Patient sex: M
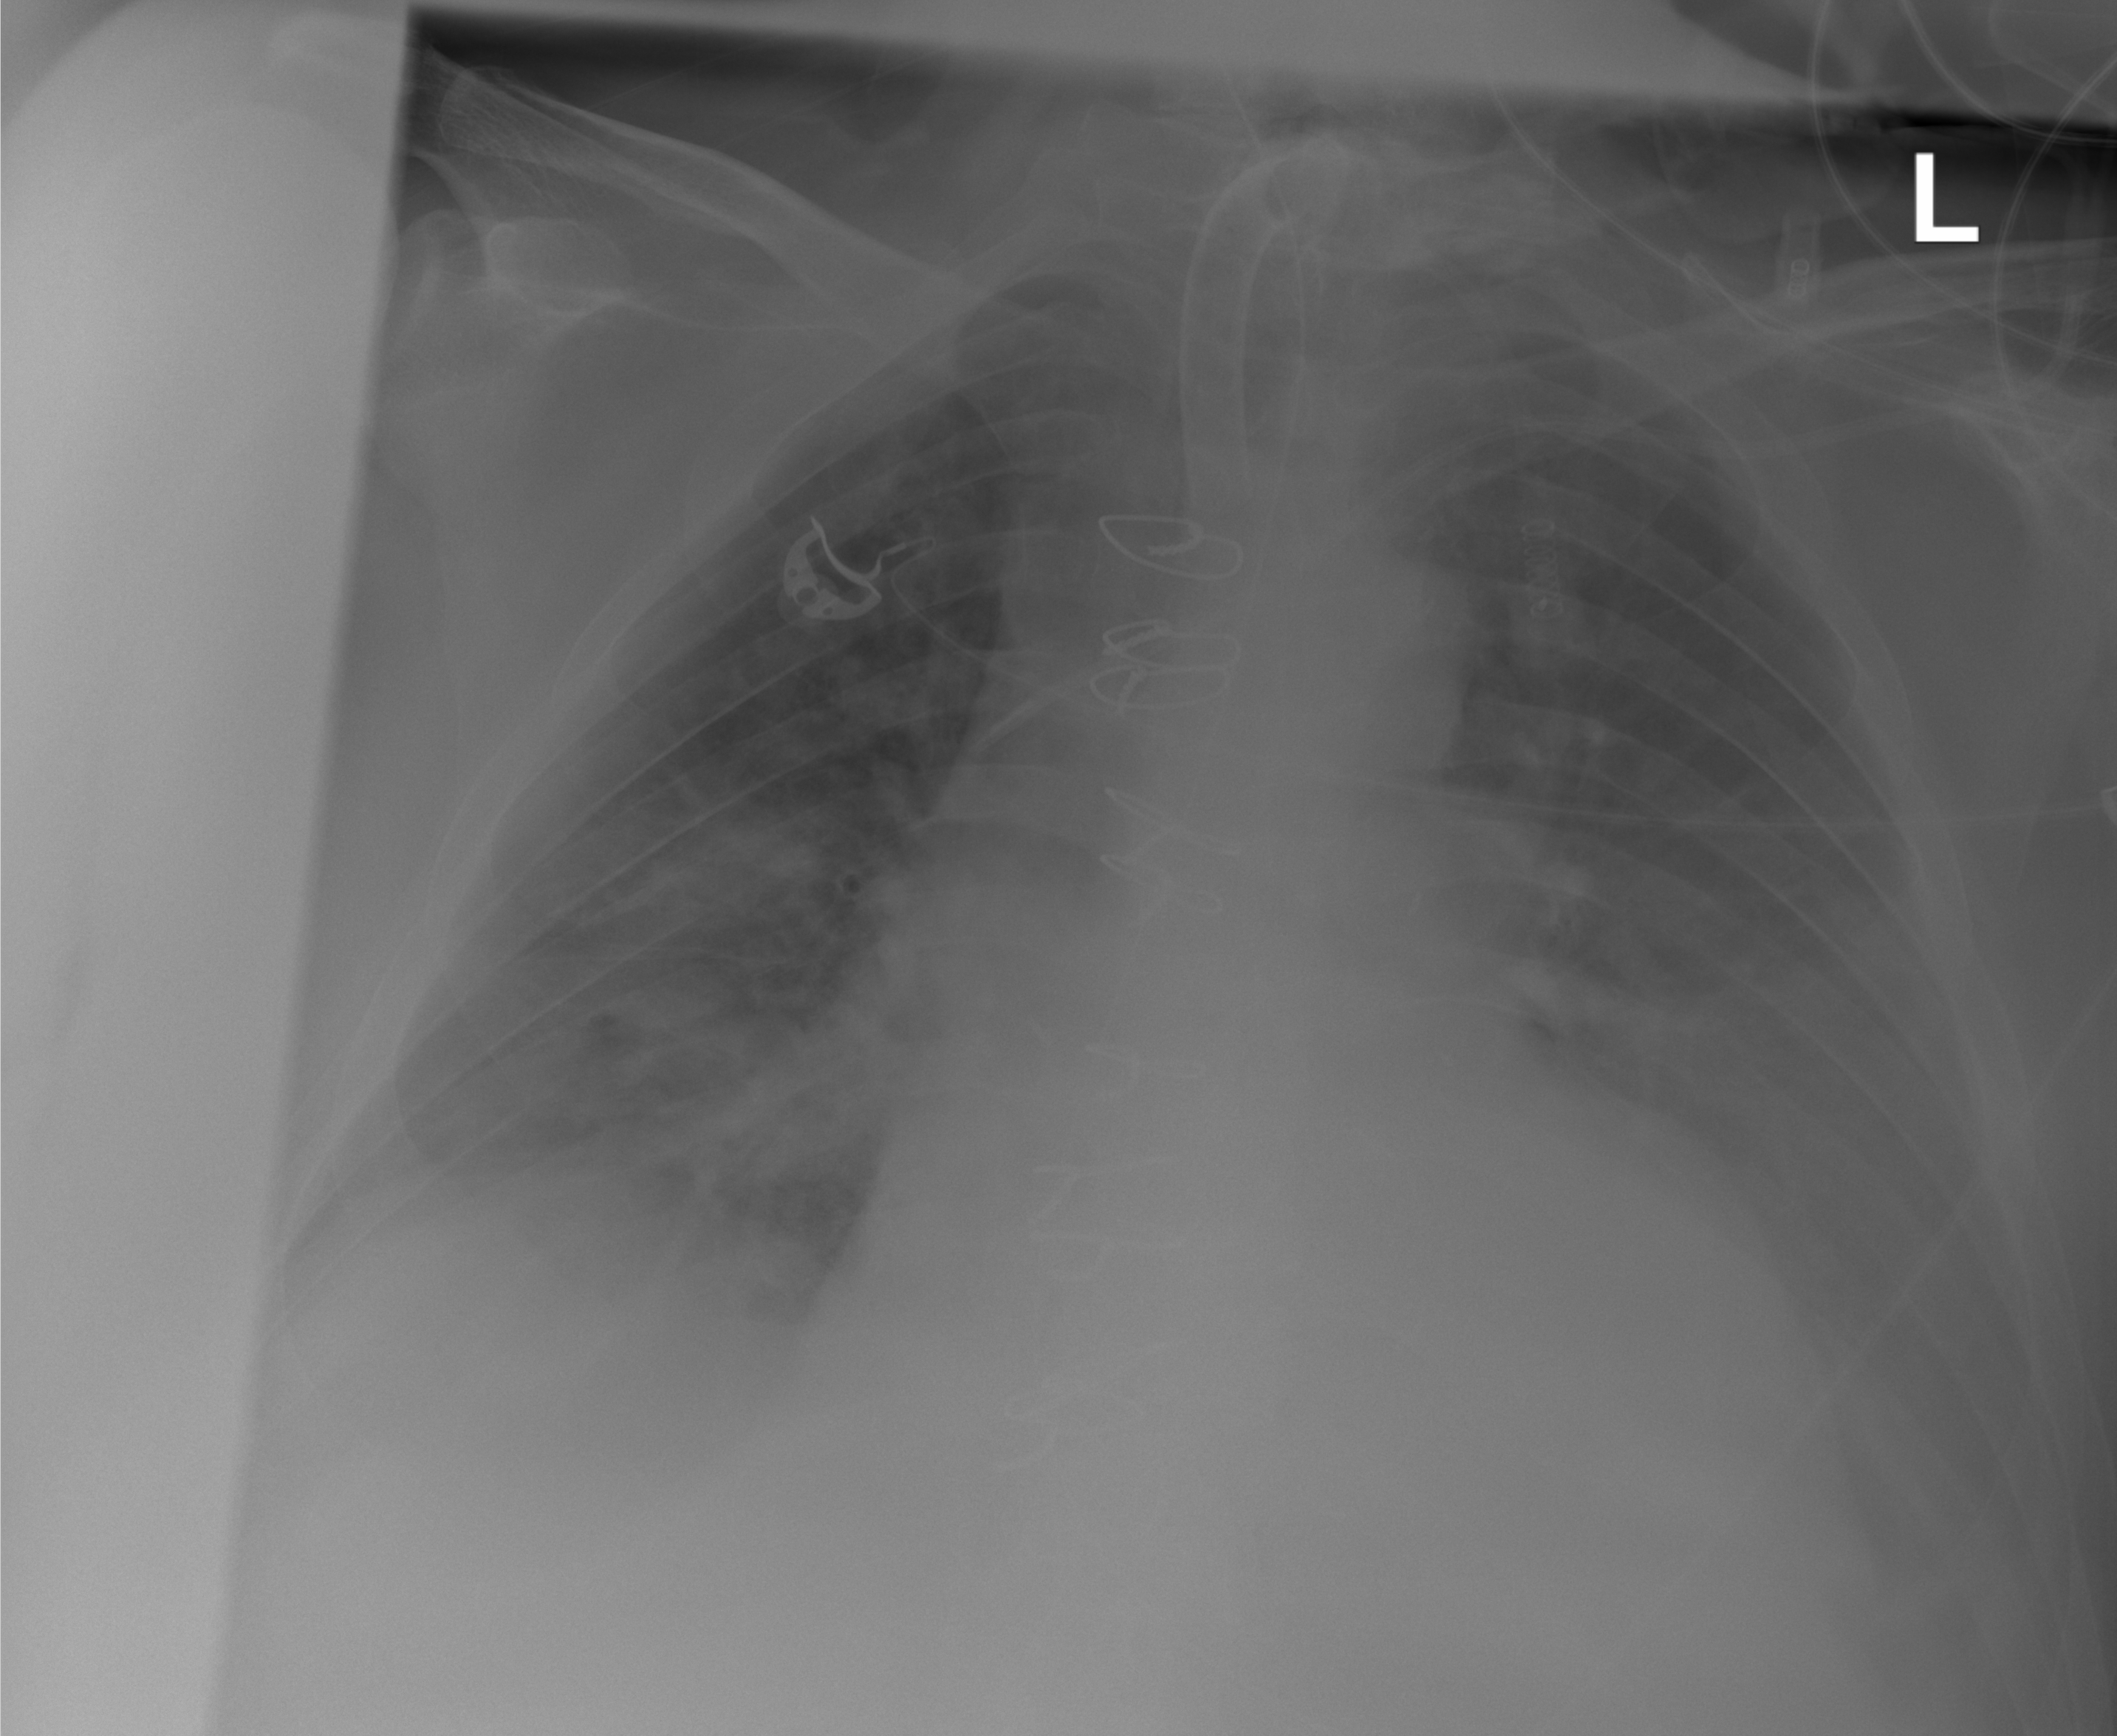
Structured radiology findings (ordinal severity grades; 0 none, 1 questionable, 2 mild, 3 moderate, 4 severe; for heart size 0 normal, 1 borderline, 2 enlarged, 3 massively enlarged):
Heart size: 2
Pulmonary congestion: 2
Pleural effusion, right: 2
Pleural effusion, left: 2
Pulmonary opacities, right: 3
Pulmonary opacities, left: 2
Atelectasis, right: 2
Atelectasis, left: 2